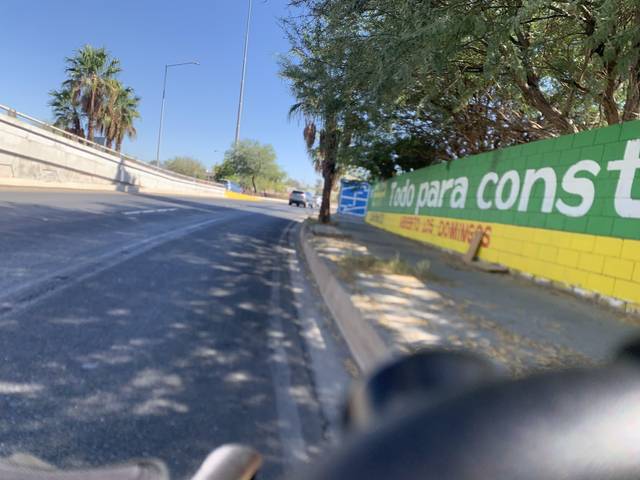
Region: Mexico
Coordinates: 32.632, -115.484